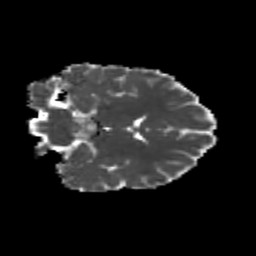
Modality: MD
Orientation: coronal
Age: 18
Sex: female
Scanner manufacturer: siemens
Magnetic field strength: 3 T
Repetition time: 3.5 s
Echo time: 0.104 s